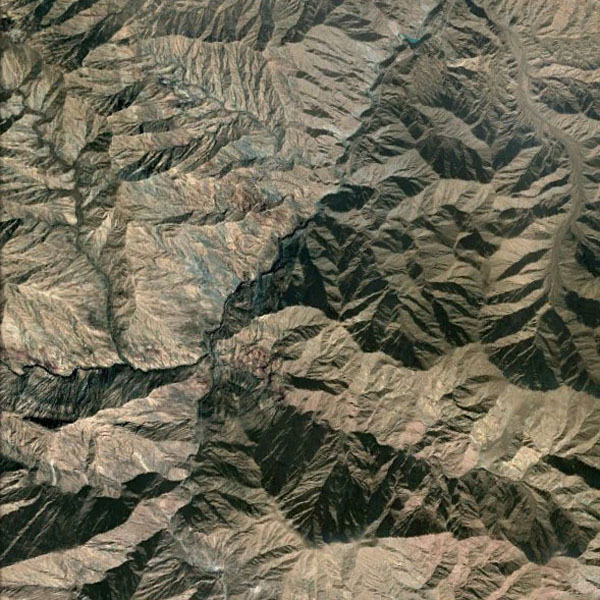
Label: Mountain